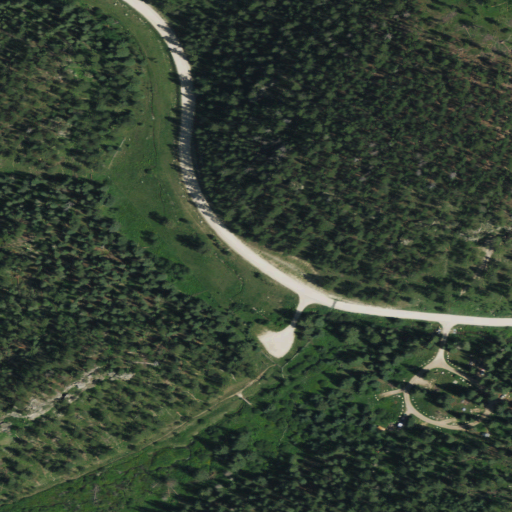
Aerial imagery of valley in South Dakota named Schoolhouse Gulch containing evergreen forest, shrub, and grassland